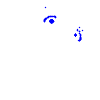
Particle: electron